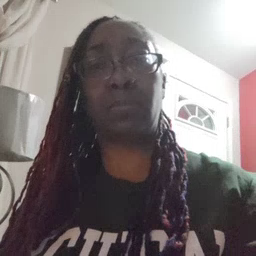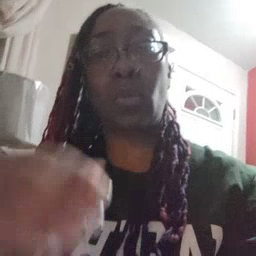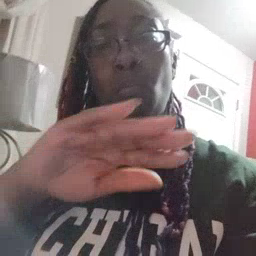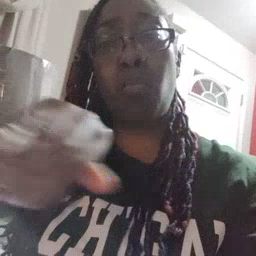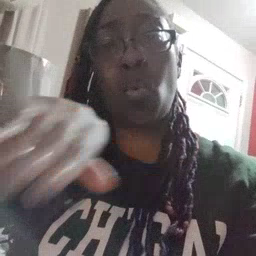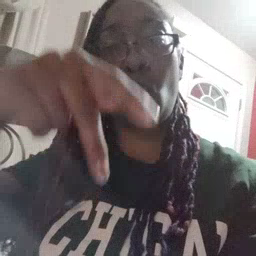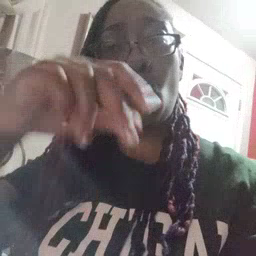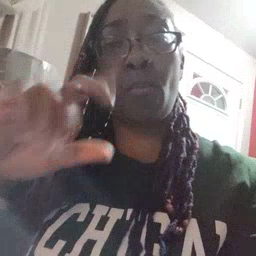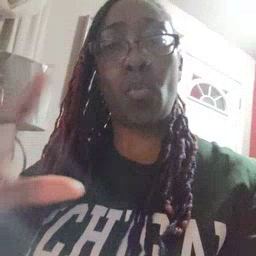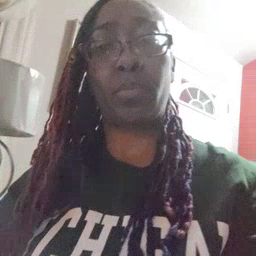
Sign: pool